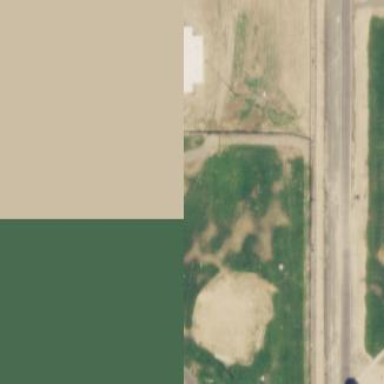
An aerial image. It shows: Baseball pitch for leisure and sports activities.